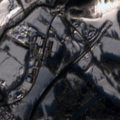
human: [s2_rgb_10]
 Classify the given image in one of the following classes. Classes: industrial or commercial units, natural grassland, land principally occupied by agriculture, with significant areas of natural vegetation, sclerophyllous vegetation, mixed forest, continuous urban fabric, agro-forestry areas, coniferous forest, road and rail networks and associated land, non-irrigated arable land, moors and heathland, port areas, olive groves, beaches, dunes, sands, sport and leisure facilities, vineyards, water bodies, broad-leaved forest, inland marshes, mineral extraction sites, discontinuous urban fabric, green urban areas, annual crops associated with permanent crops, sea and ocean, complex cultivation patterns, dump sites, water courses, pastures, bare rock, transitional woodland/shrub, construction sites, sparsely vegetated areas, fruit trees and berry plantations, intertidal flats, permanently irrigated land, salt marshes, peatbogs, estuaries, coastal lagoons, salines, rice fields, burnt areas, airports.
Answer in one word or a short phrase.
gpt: discontinuous urban fabric, road and rail networks and associated land, mineral extraction sites, pastures, coniferous forest, mixed forest